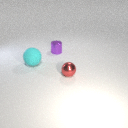
large cyan rubber sphere to the left of small purple metal cylinder